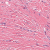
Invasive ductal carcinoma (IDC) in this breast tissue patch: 0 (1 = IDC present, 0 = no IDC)